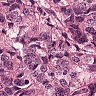
Metastatic tissue present: yes